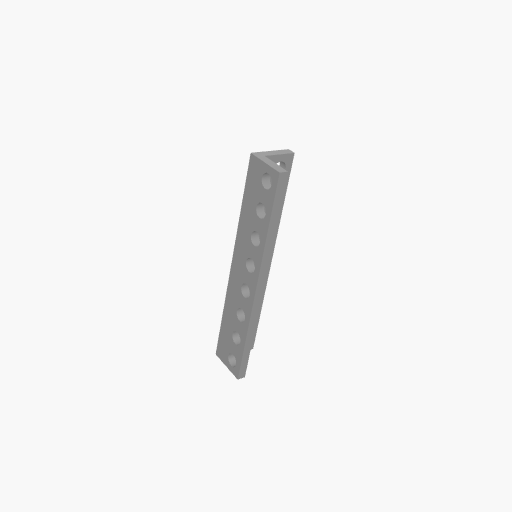
Part: LBeam8H